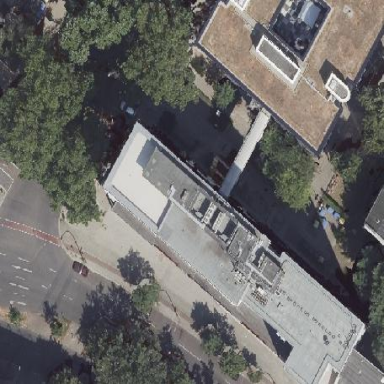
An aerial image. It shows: Office building.